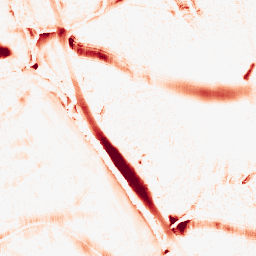
Category: morphological
Decomposition family: morphological_ellipse
Decomposition parameters: operation: opening
width: 30
height: 20
Upsampling method: bicubic
Upsampling parameters: scale: 8
Upsampling scale: 8